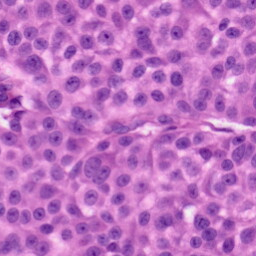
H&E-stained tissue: Skin